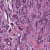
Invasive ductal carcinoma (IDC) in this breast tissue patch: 1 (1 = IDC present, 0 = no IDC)